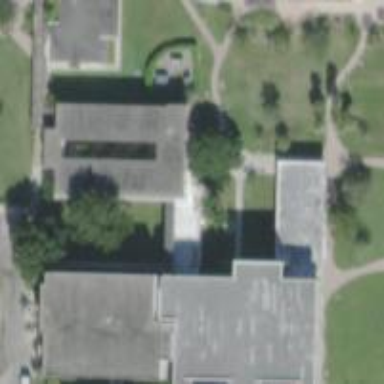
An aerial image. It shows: College building which functions as school.